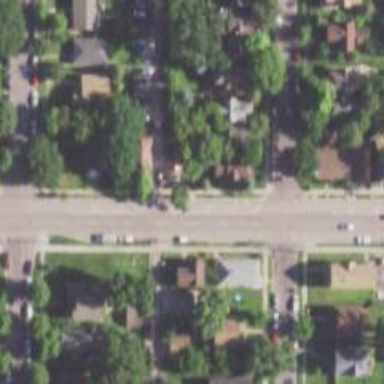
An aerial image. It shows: Alleyway designated as service road.